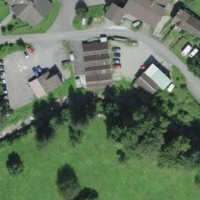
EUNIS habitat code: 54
Species observed at this site:
Salvia glutinosa